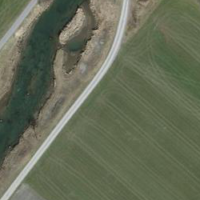
EUNIS habitat code: 52
Species observed at this site:
Cardamine pratensis
Caltha palustris